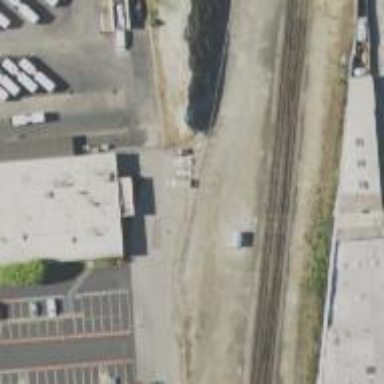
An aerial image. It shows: Railroad crossover.